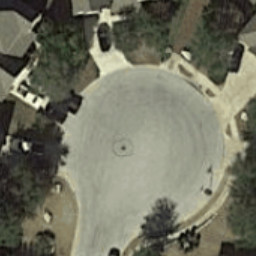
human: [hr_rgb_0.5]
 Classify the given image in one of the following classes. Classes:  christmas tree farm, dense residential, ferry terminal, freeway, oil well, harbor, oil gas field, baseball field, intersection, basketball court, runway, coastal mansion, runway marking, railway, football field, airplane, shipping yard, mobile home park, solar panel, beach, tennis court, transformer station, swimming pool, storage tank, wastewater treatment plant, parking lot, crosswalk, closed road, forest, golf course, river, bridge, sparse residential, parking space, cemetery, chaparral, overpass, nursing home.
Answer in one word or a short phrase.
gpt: closed road